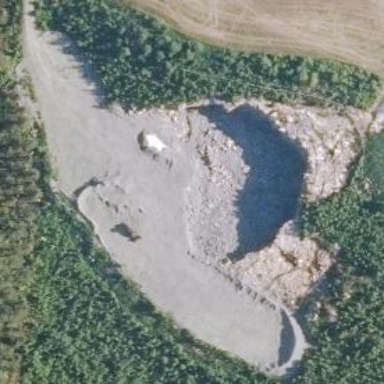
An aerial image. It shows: Quarry area rich in gravel resources.